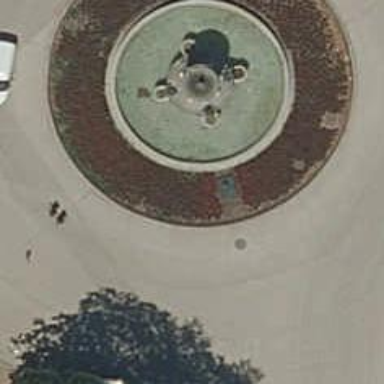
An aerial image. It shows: Fountain located in natural water setting.